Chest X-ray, PA view. Patient: 28 years old, sex F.
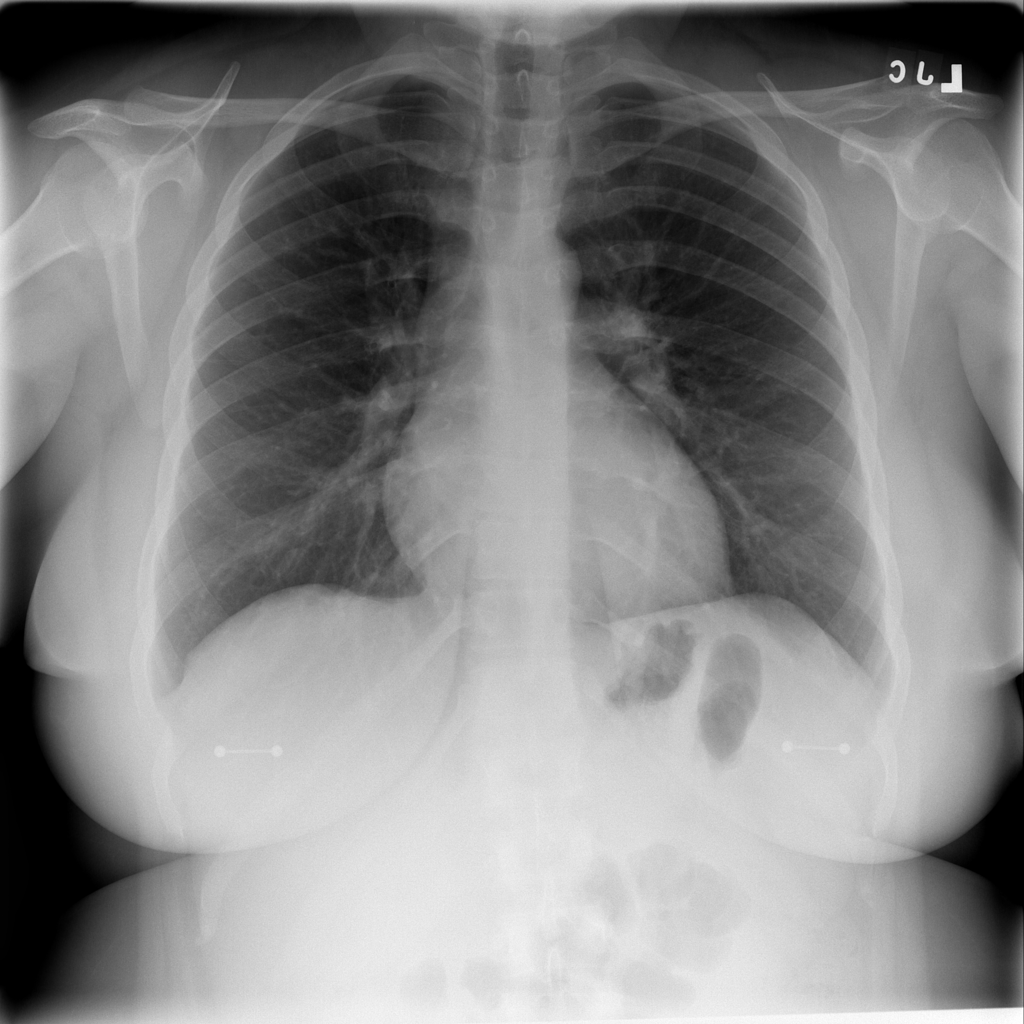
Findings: No Finding